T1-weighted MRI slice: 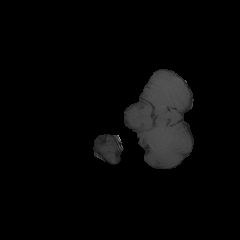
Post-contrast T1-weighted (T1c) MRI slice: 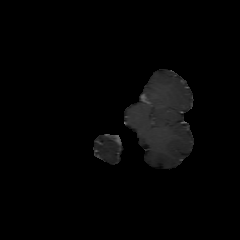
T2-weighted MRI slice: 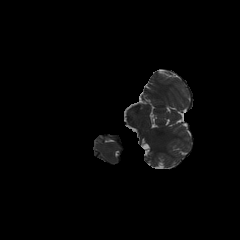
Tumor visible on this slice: no